Question: I'm writing an ASP.NET Web Forms application under Visual Studio 2012. I have an Entity Framework Code First context class, which links my C# objects with the database. But this context was automatically generated using the Database First approach. I use such features as unique indexes and user aggregates in my database which AFAIK are not supported by the Code First of Model First approach in EF 5.
I'm using the <URL> button for deploying my project. My database is recognized as an EF database and I see the "Execute Code First Migrations" checkbox, but it is grayed out:

That's ok, since I use the Database First approach. But I want to use the "Update database" option, which appears for my default connection and simply to synchronize the database schema. As described <URL> under "The dbDacFx Web Deploy Provider" section. How to do that?
If i understand correctly, I always can manually use Microsoft SQL Management Studio for this purpose. How to do that manually in this case?
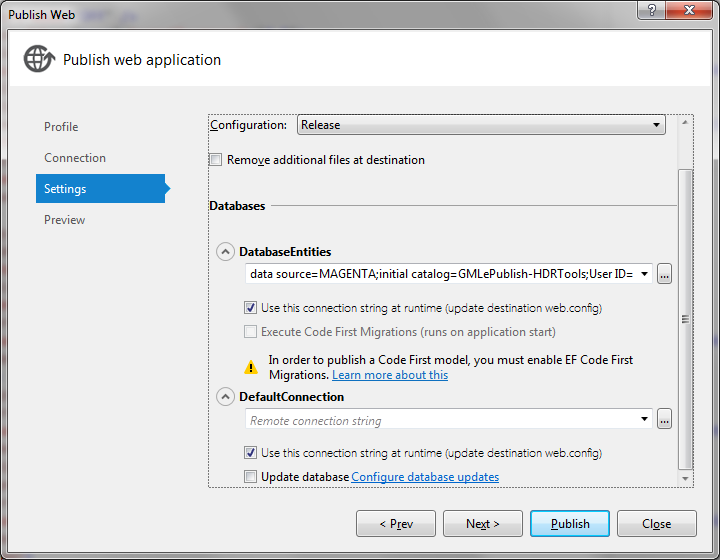
Answer: You can create a second connection string entry with a different name in the connectionStrings element in the Web.config file. It will show up in the publish dialog with the dbDacFx option.
The scenario is similar to deploying Code First without using migrations -- see <URL>